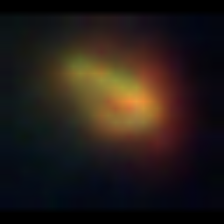
Taxon: Unknown_phyto
Group: Unknown